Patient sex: M
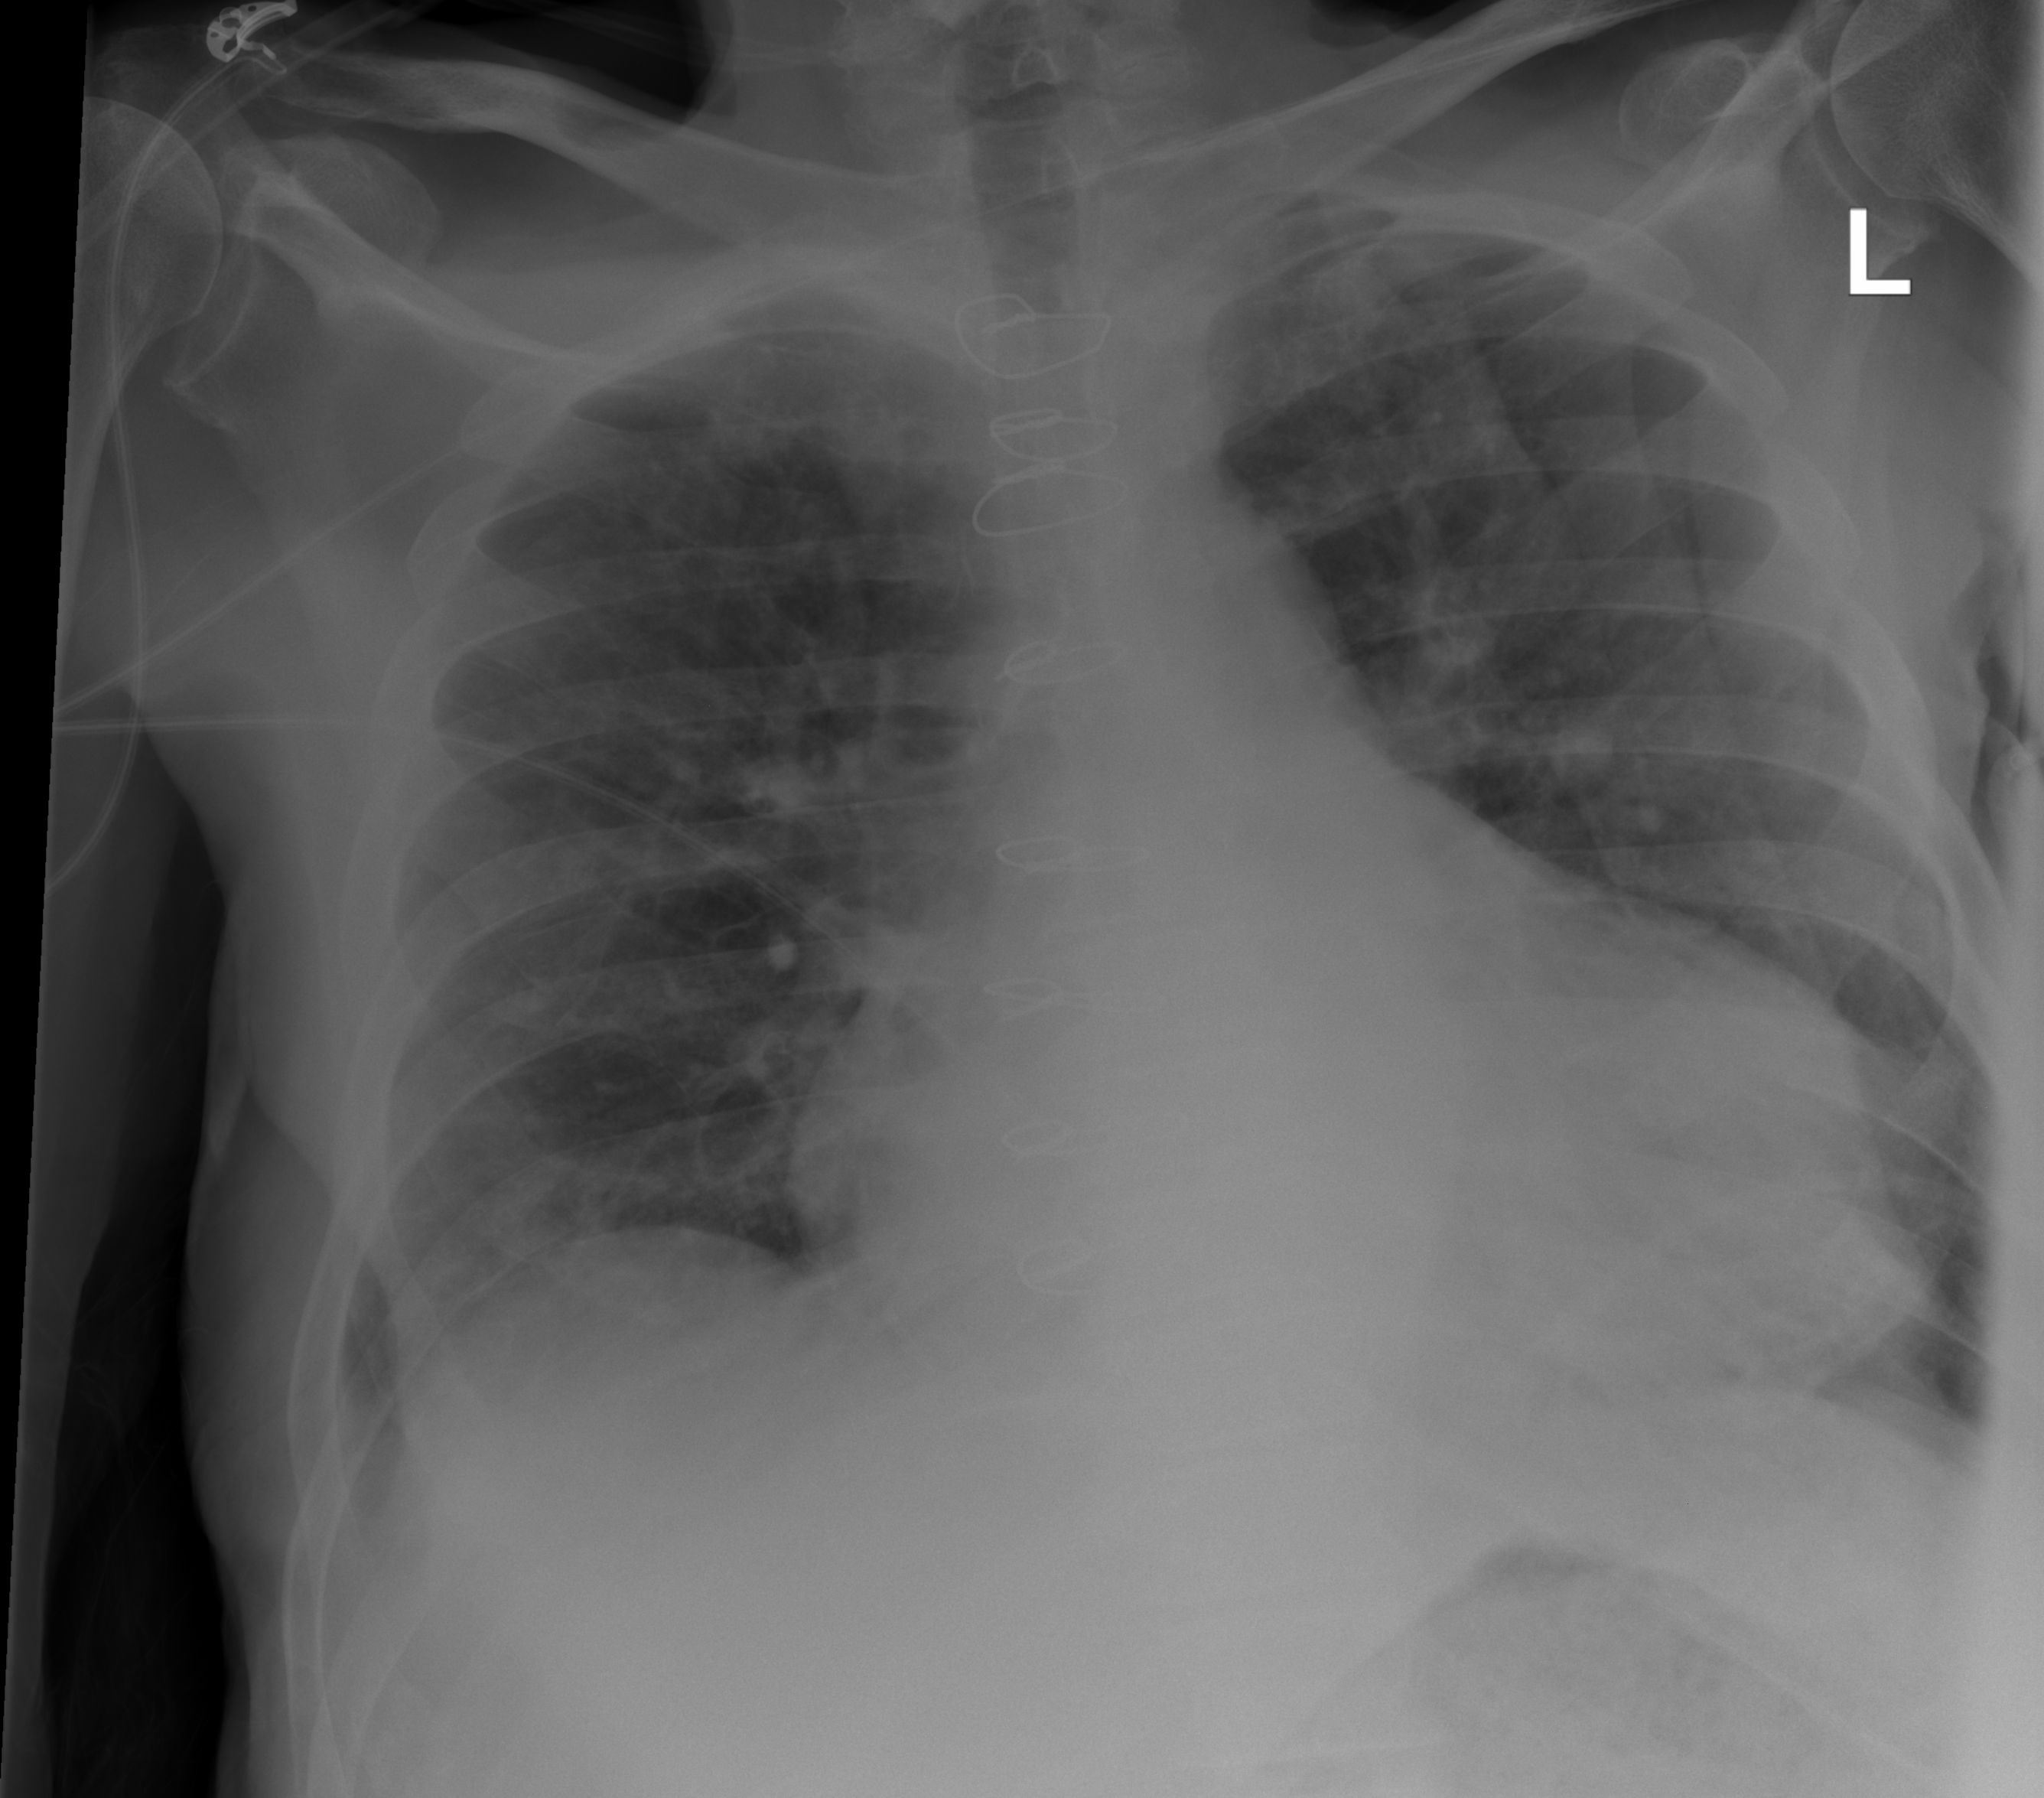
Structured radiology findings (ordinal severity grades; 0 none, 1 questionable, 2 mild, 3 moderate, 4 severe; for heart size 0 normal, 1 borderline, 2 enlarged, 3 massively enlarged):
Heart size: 3
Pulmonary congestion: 2
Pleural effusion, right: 2
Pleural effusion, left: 0
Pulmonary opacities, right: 0
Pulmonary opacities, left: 0
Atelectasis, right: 0
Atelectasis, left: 0